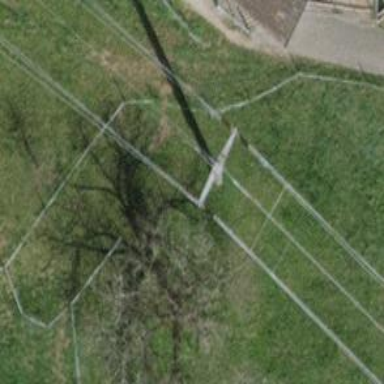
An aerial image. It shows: Power line with three cables.